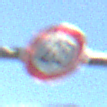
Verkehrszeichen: Geschwindigkeit40
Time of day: MorningAfternoon
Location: Outdoor (Nature)
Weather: PartlyCloudy
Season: NotSpecified
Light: Natural